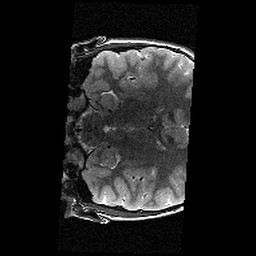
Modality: T2w
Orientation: coronal
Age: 11
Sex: female
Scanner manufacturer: siemens
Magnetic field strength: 3 T
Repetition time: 9.23 s
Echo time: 0.067 s